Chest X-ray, AP view. Patient: 20 years old, sex M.
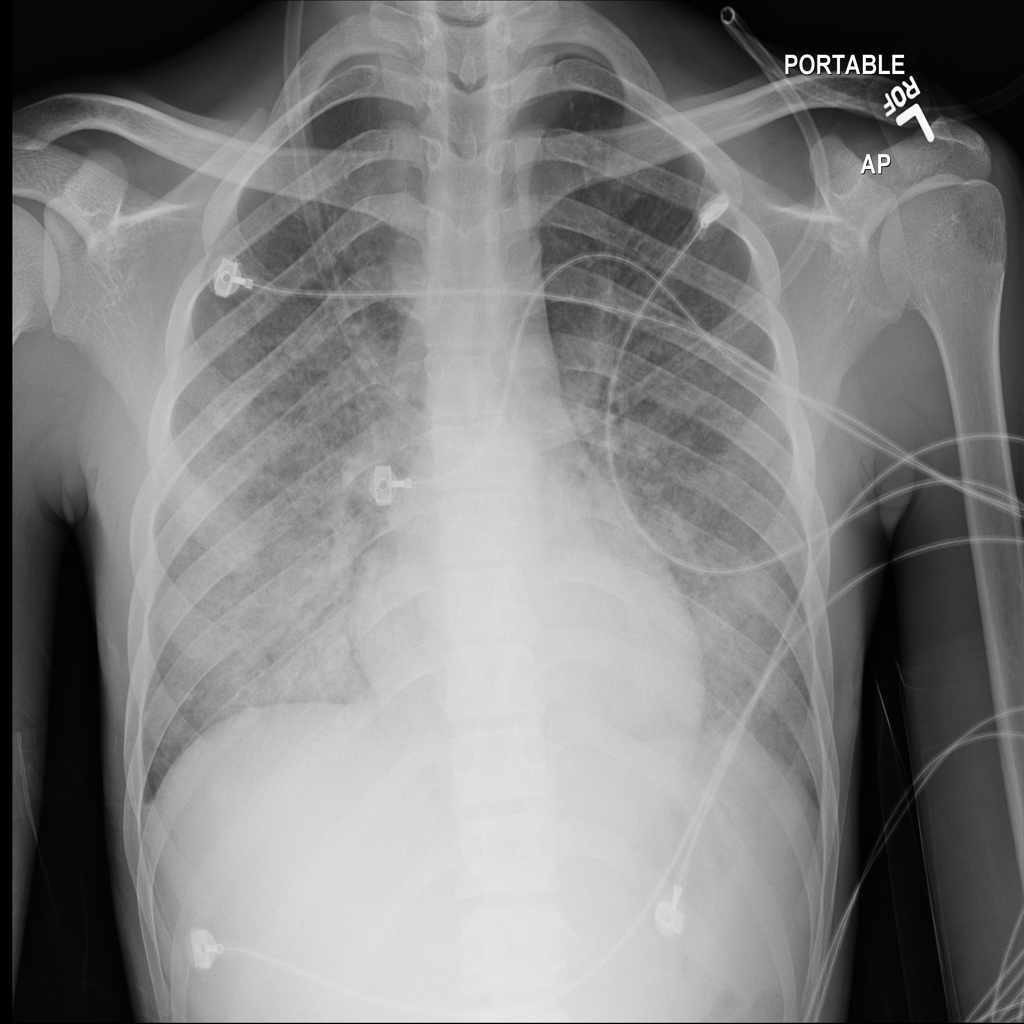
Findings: Edema